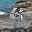
Label: 4